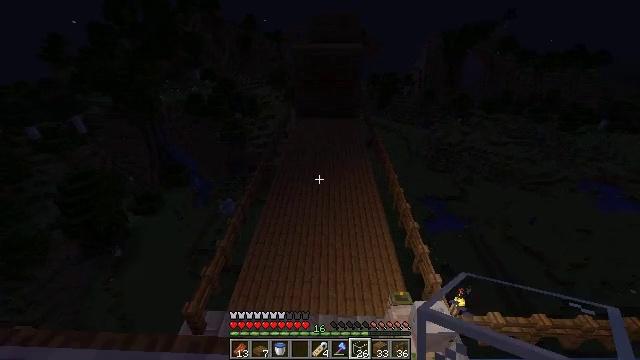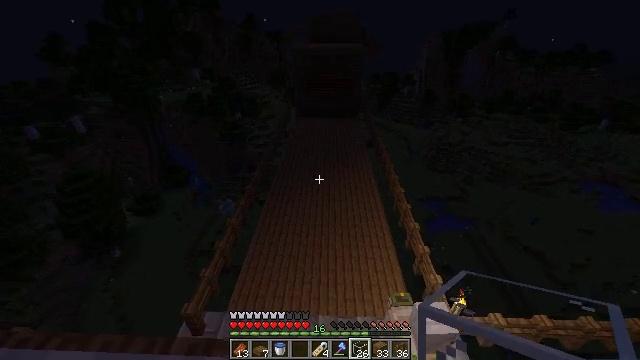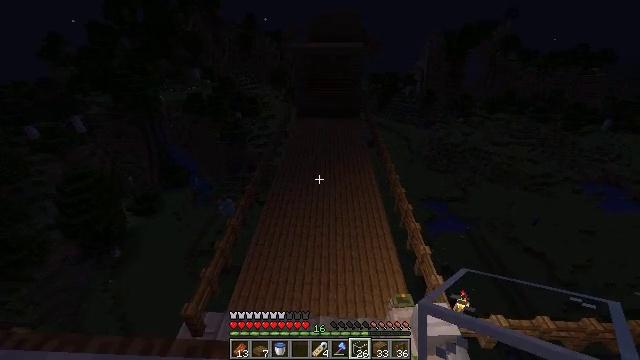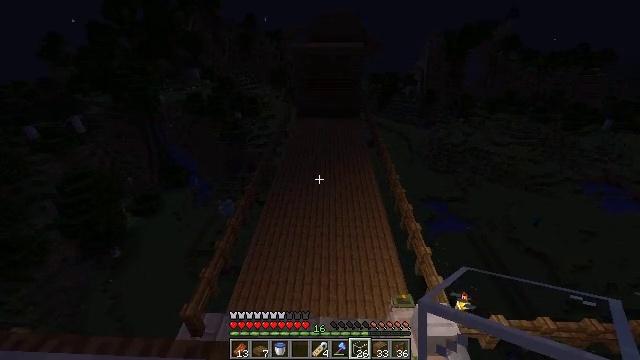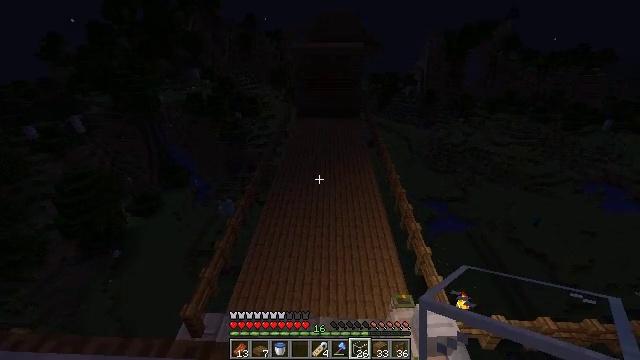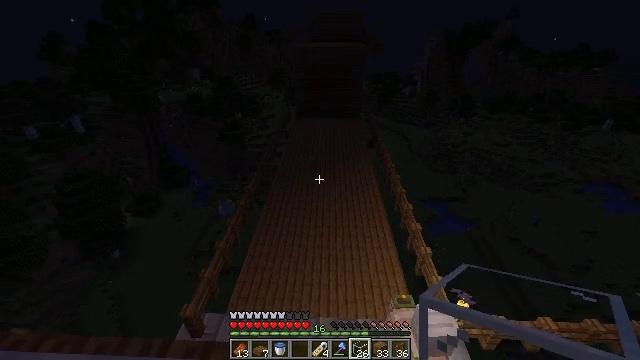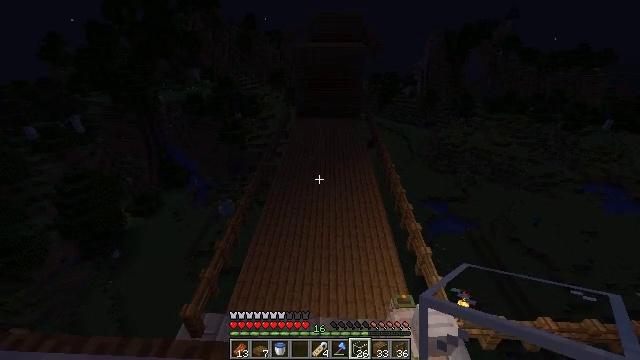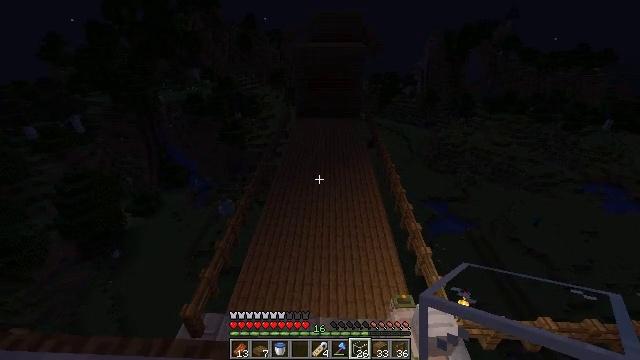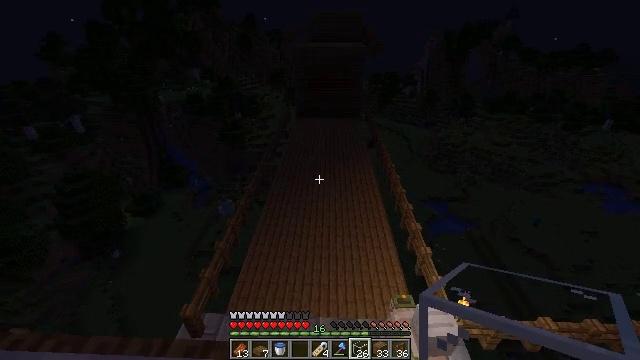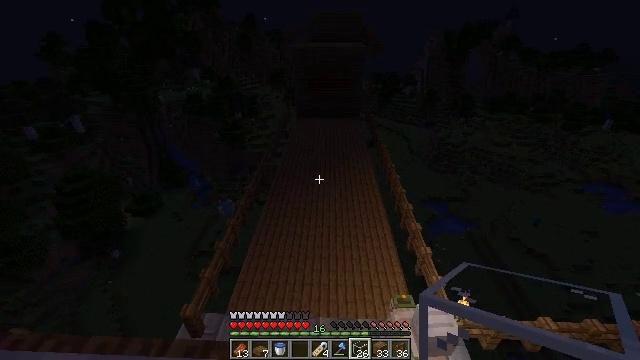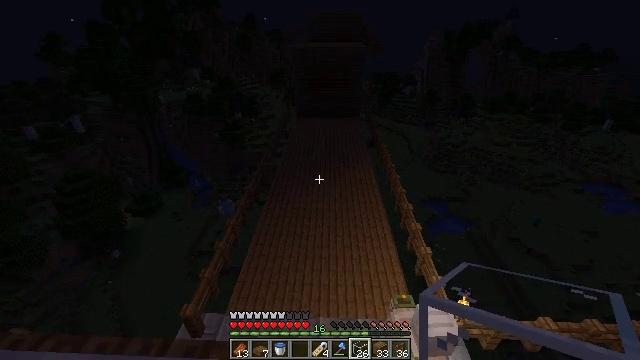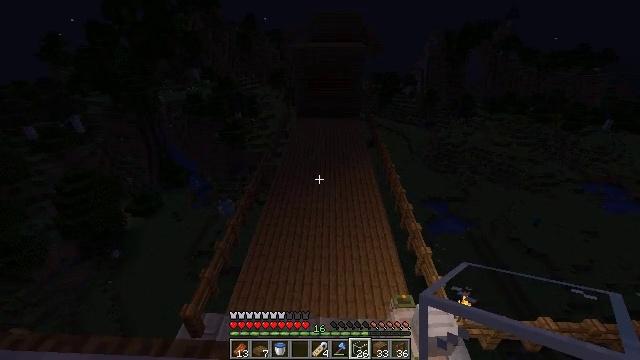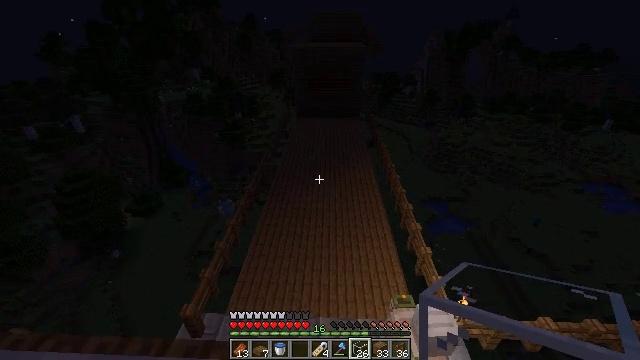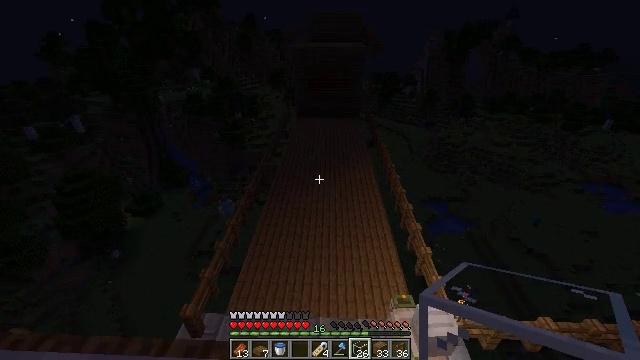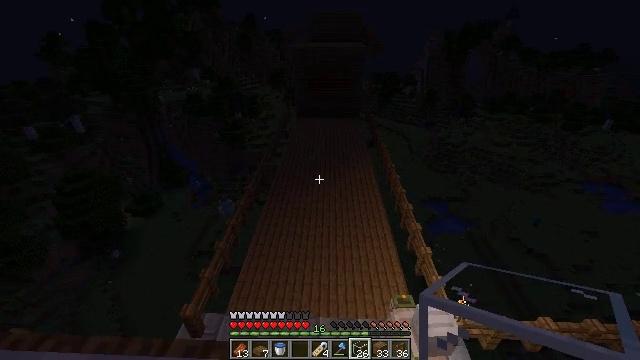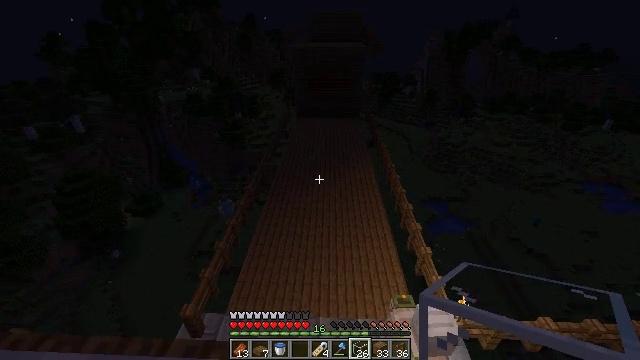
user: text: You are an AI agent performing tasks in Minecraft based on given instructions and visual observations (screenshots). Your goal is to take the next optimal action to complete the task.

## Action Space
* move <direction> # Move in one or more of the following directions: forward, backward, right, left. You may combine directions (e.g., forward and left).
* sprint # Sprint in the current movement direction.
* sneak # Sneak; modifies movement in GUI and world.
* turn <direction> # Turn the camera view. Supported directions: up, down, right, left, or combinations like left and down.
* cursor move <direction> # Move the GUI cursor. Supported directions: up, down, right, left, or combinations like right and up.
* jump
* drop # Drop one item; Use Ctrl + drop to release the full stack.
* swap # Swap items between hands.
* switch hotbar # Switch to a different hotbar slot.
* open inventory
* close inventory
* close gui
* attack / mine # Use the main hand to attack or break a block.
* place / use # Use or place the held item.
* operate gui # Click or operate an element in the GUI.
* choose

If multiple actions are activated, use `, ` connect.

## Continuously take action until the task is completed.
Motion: motion action
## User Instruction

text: Shatter the glass to collect it.
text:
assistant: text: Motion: no_op
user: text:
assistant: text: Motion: no_op
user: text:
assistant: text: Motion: no_op
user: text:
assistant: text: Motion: no_op
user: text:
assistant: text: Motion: no_op
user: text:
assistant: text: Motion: no_op
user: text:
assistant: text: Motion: no_op
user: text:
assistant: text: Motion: no_op
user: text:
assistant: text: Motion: no_op
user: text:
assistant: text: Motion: no_op
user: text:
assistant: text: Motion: no_op
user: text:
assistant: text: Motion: no_op
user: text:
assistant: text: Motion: no_op
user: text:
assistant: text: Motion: no_op
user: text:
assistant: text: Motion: no_op
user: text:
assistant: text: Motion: no_op
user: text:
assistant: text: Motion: turn right and down
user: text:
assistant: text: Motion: turn right and down
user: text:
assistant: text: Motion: turn right and down
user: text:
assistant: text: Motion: turn right and down
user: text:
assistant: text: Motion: turn right
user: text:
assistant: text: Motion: no_op
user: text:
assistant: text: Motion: no_op
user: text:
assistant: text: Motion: no_op
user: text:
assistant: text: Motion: no_op
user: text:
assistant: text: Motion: no_op
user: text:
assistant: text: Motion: no_op
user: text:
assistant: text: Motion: no_op
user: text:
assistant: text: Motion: no_op
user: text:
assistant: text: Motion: no_op